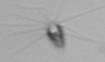
Label: Calciopappus